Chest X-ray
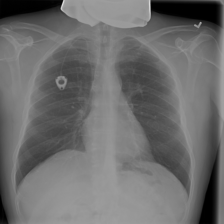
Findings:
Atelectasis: negative
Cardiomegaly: negative
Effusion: negative
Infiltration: positive
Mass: negative
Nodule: negative
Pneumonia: negative
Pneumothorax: negative
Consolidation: negative
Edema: negative
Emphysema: negative
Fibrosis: negative
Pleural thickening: negative
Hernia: negative